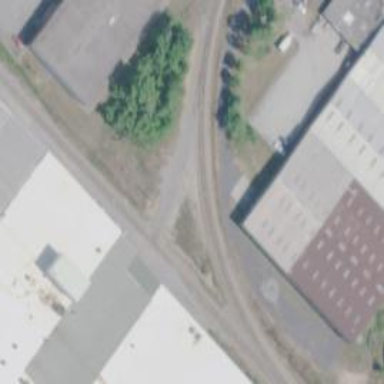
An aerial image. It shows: Railway crossing.